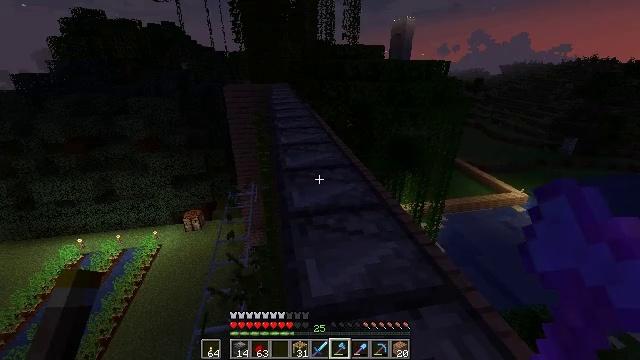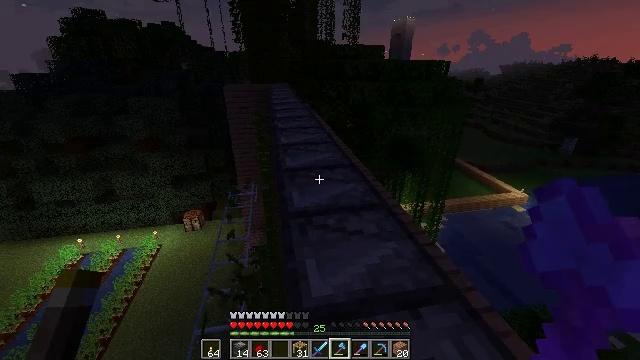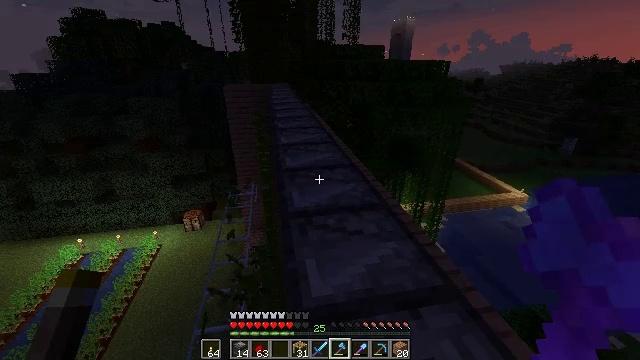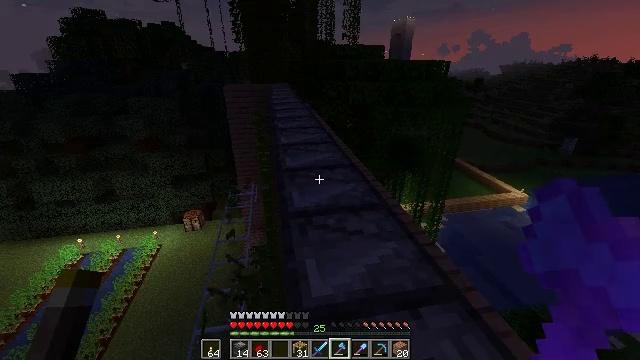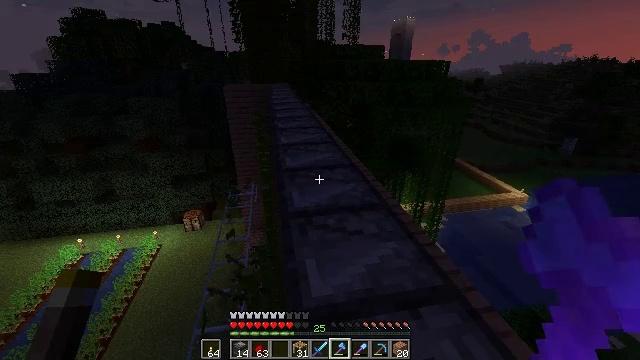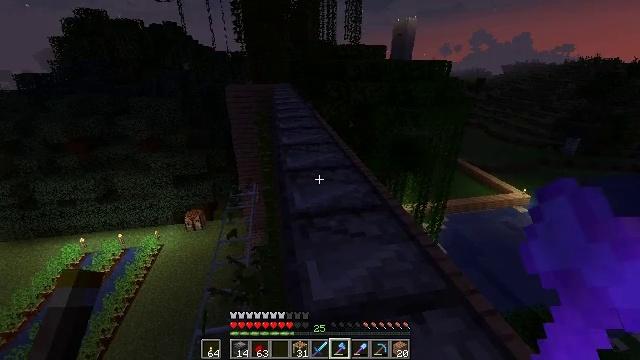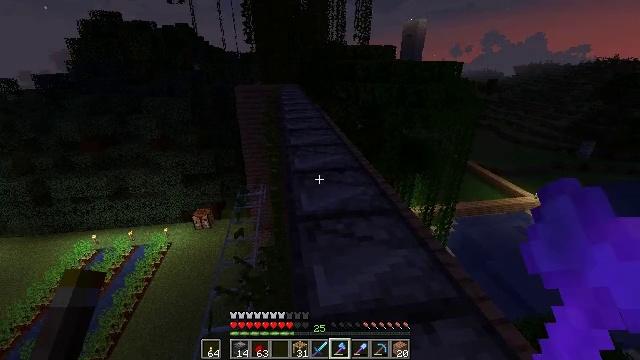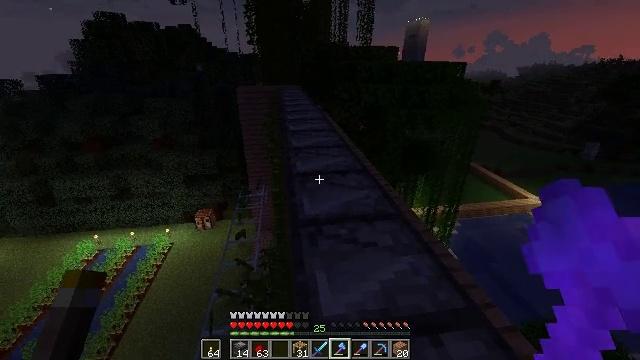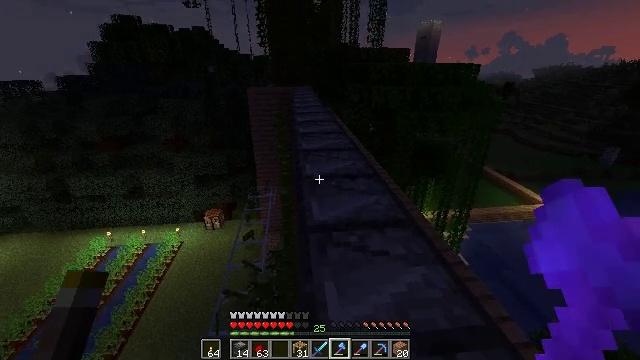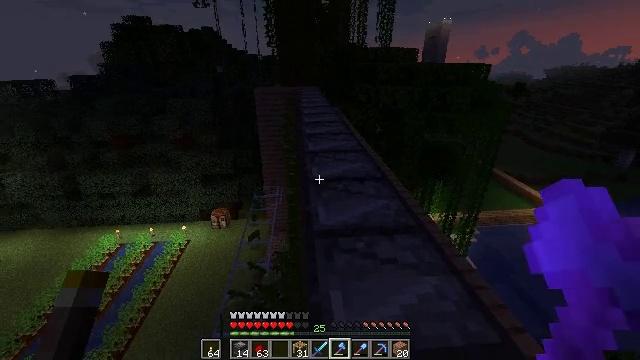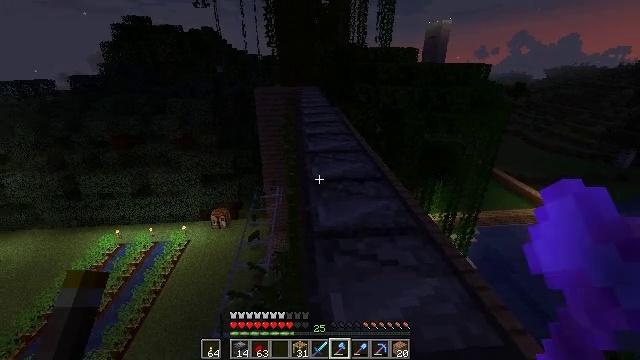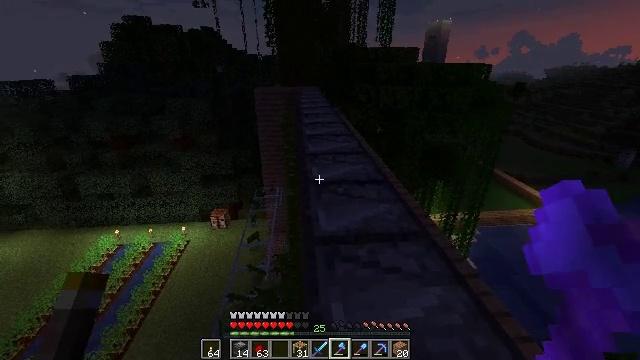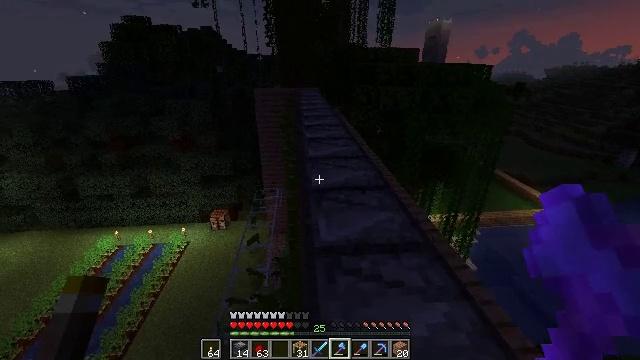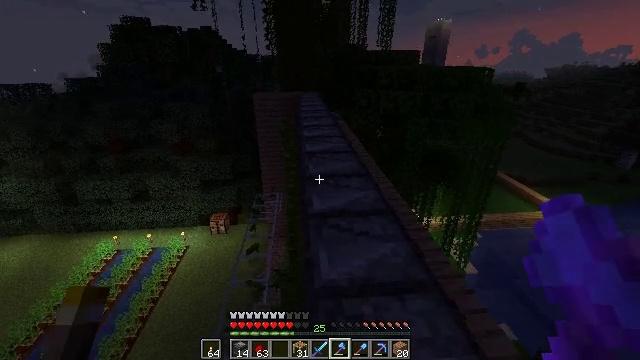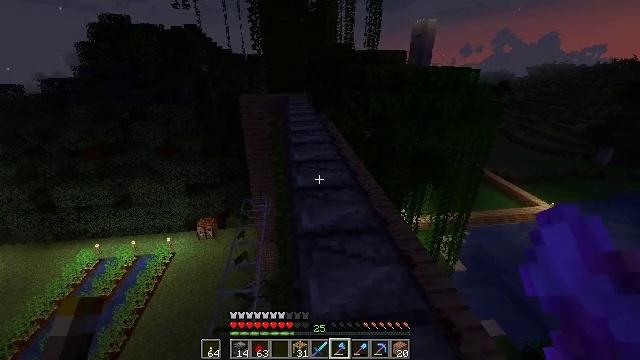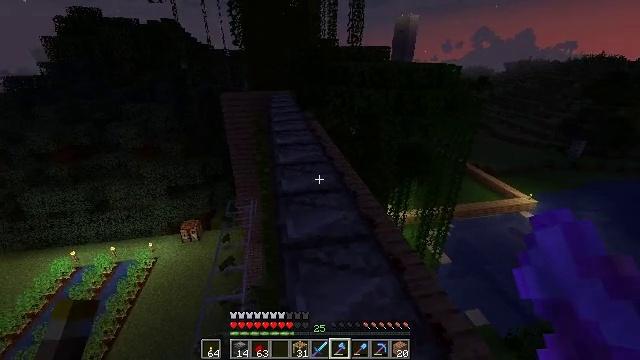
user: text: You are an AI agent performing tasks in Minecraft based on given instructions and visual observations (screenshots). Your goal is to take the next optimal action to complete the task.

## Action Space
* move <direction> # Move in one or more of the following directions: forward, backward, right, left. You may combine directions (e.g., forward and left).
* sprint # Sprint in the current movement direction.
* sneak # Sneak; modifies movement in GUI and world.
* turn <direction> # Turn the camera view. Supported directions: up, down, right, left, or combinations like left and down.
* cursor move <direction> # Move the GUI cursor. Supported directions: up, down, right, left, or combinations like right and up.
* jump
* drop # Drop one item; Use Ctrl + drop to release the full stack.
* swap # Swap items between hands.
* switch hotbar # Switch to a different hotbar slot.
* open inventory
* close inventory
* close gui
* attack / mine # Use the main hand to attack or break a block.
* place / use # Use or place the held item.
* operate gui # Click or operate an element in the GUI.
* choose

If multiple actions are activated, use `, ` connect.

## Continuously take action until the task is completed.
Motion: motion action
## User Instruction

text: Collect bamboo for crafting.
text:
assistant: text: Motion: sneak
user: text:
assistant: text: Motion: sneak
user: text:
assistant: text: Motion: sneak
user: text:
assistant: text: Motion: sneak
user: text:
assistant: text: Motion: move forward, sneak
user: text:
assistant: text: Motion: move forward, sneak, turn left
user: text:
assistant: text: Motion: move forward, sneak
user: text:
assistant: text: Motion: move forward, sneak, turn left
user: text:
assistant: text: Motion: move forward, sneak, turn left
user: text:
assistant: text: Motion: move forward, sneak
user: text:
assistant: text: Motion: move forward
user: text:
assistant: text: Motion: move forward
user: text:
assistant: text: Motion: move forward
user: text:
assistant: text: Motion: move forward, turn right
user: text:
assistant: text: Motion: move forward, turn right
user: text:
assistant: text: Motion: move forward
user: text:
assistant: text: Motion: move forward
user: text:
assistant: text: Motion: move forward
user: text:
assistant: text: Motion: move forward
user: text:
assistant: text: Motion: move forward
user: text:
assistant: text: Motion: move forward
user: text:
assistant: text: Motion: move forward
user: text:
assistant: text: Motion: move forward
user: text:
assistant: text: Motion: move forward
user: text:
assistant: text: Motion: move forward, turn left
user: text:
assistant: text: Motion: move forward, sneak, turn left
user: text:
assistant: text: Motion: move forward, sneak
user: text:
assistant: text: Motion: move forward, sneak
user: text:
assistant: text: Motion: move forward
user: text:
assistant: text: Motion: move forward